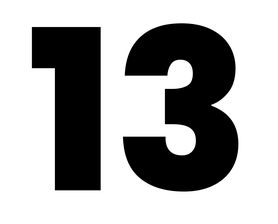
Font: Poppins-ExtraBold